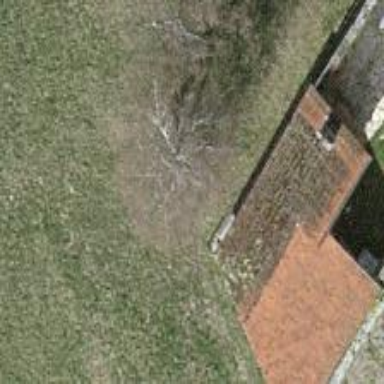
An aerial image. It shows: Simple house.